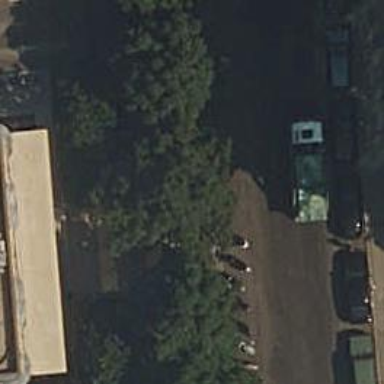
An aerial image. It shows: Motorcycle parking area.